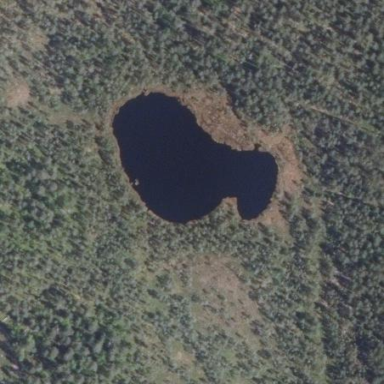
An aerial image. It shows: Serene lake surrounded by nature.